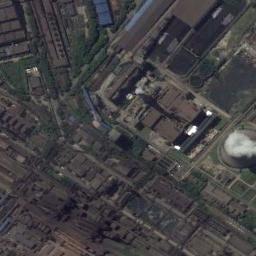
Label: thermal_power_station